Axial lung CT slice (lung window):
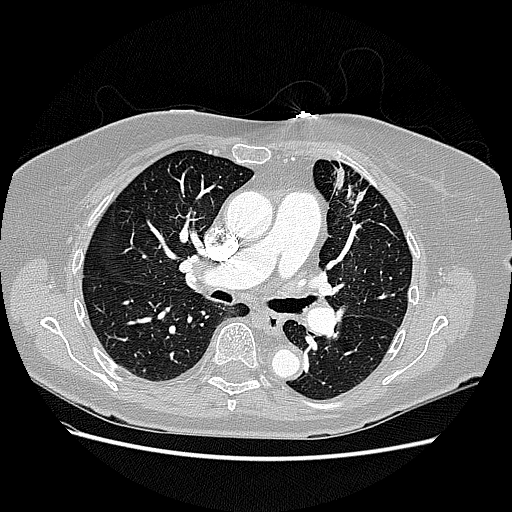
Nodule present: no